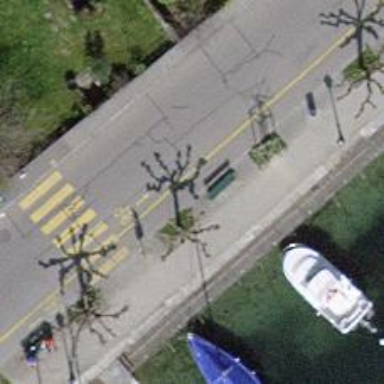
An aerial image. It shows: Bench for seating.